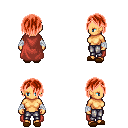
a pixel art fantasy rpg character, female body template, human, tanned skin, maroon cape, metal pants, red bangs hairstyle, white cloth bandages, brown slippers, four views (front, back, left, right), 2x2 character sprite sheet, small pixel art, hard edges, no anti-aliasing